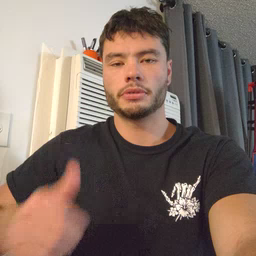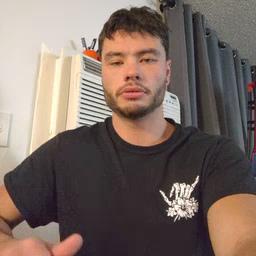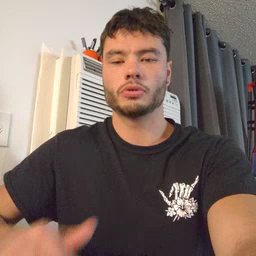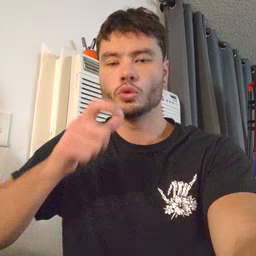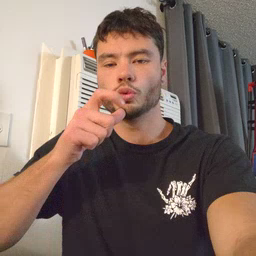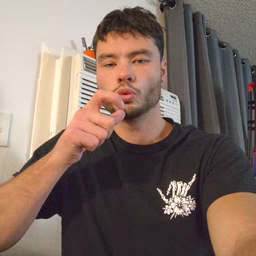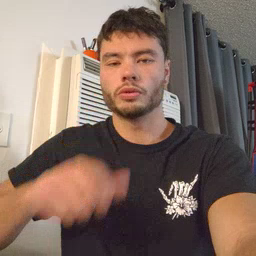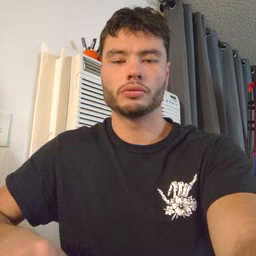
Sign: who